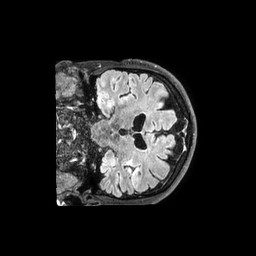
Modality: FLAIR
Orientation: coronal
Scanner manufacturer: philips
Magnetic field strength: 3 T
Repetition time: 4.8 s
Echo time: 0.34 s